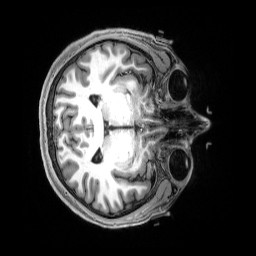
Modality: T1w
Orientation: axial
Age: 21
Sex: male
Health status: healthy
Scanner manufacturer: siemens
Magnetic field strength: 3 T
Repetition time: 2.5 s
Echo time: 0.00222 s